Field crop: maize
Growth stage: 2
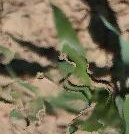
Species: maize